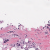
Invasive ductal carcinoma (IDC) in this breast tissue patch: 1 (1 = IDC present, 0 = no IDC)